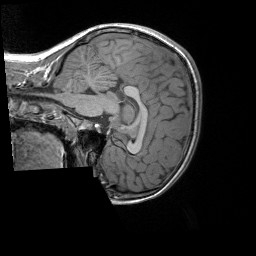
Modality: T1w
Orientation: sagittal
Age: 8
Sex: female
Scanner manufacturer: siemens
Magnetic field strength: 3 T
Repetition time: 1.65 s
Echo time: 0.00203 s